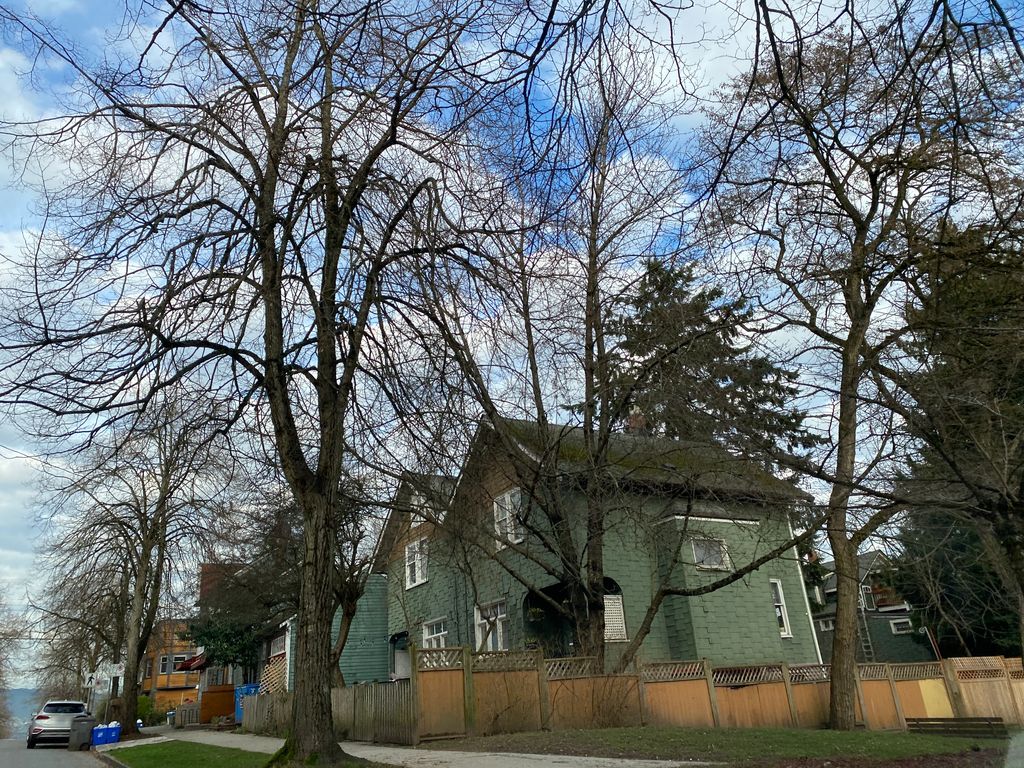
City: vancouver